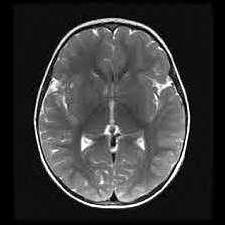
Label: notumor